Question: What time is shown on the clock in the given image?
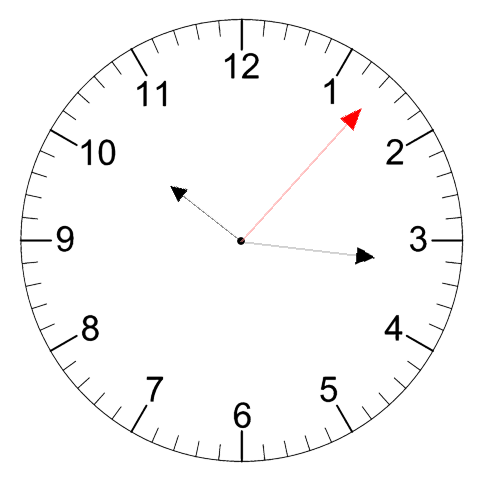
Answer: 10:16:07